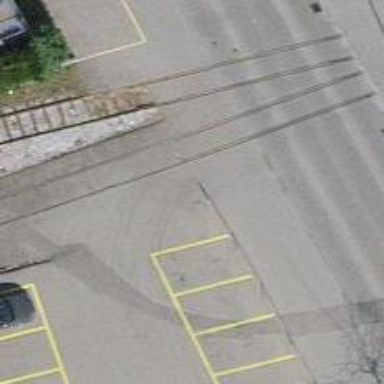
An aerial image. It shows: Abandoned railway.